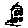
Label: house